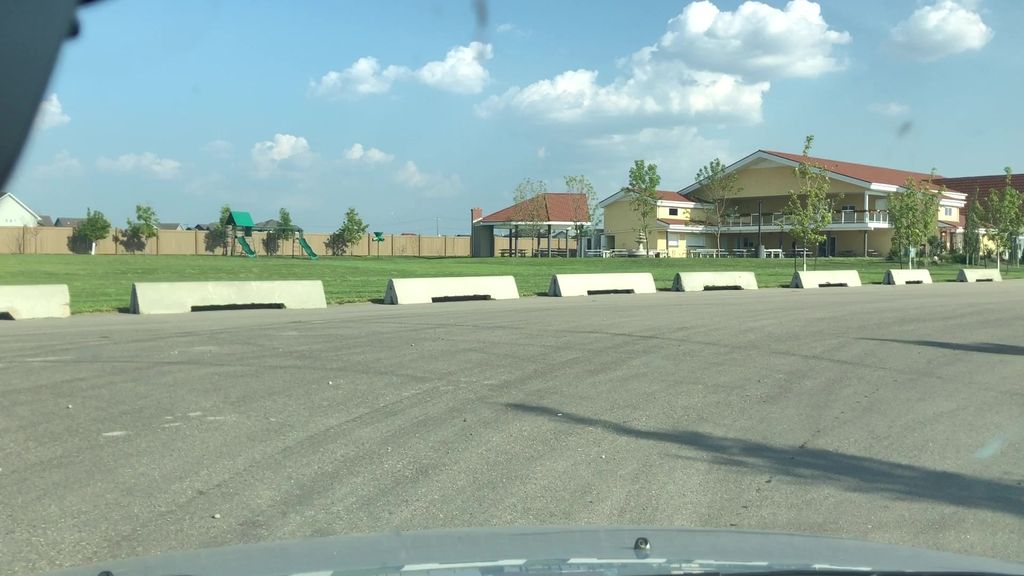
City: edmonton